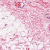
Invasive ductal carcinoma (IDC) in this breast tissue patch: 0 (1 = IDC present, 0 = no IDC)